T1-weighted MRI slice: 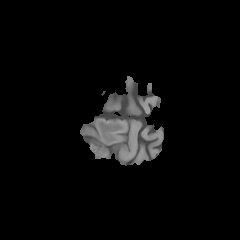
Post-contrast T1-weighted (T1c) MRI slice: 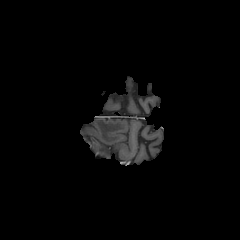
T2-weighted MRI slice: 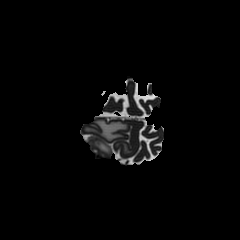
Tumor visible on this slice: yes